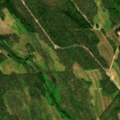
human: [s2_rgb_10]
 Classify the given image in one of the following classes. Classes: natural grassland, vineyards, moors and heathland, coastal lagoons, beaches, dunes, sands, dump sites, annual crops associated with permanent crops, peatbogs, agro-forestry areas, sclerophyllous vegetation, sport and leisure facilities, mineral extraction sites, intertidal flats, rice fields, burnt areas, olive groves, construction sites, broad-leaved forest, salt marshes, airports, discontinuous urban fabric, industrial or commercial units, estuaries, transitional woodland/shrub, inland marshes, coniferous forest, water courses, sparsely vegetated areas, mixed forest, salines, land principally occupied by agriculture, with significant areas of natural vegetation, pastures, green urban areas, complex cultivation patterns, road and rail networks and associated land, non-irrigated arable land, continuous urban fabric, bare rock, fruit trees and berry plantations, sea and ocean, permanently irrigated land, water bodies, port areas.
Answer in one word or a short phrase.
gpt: coniferous forest, mixed forest, transitional woodland/shrub